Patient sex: M
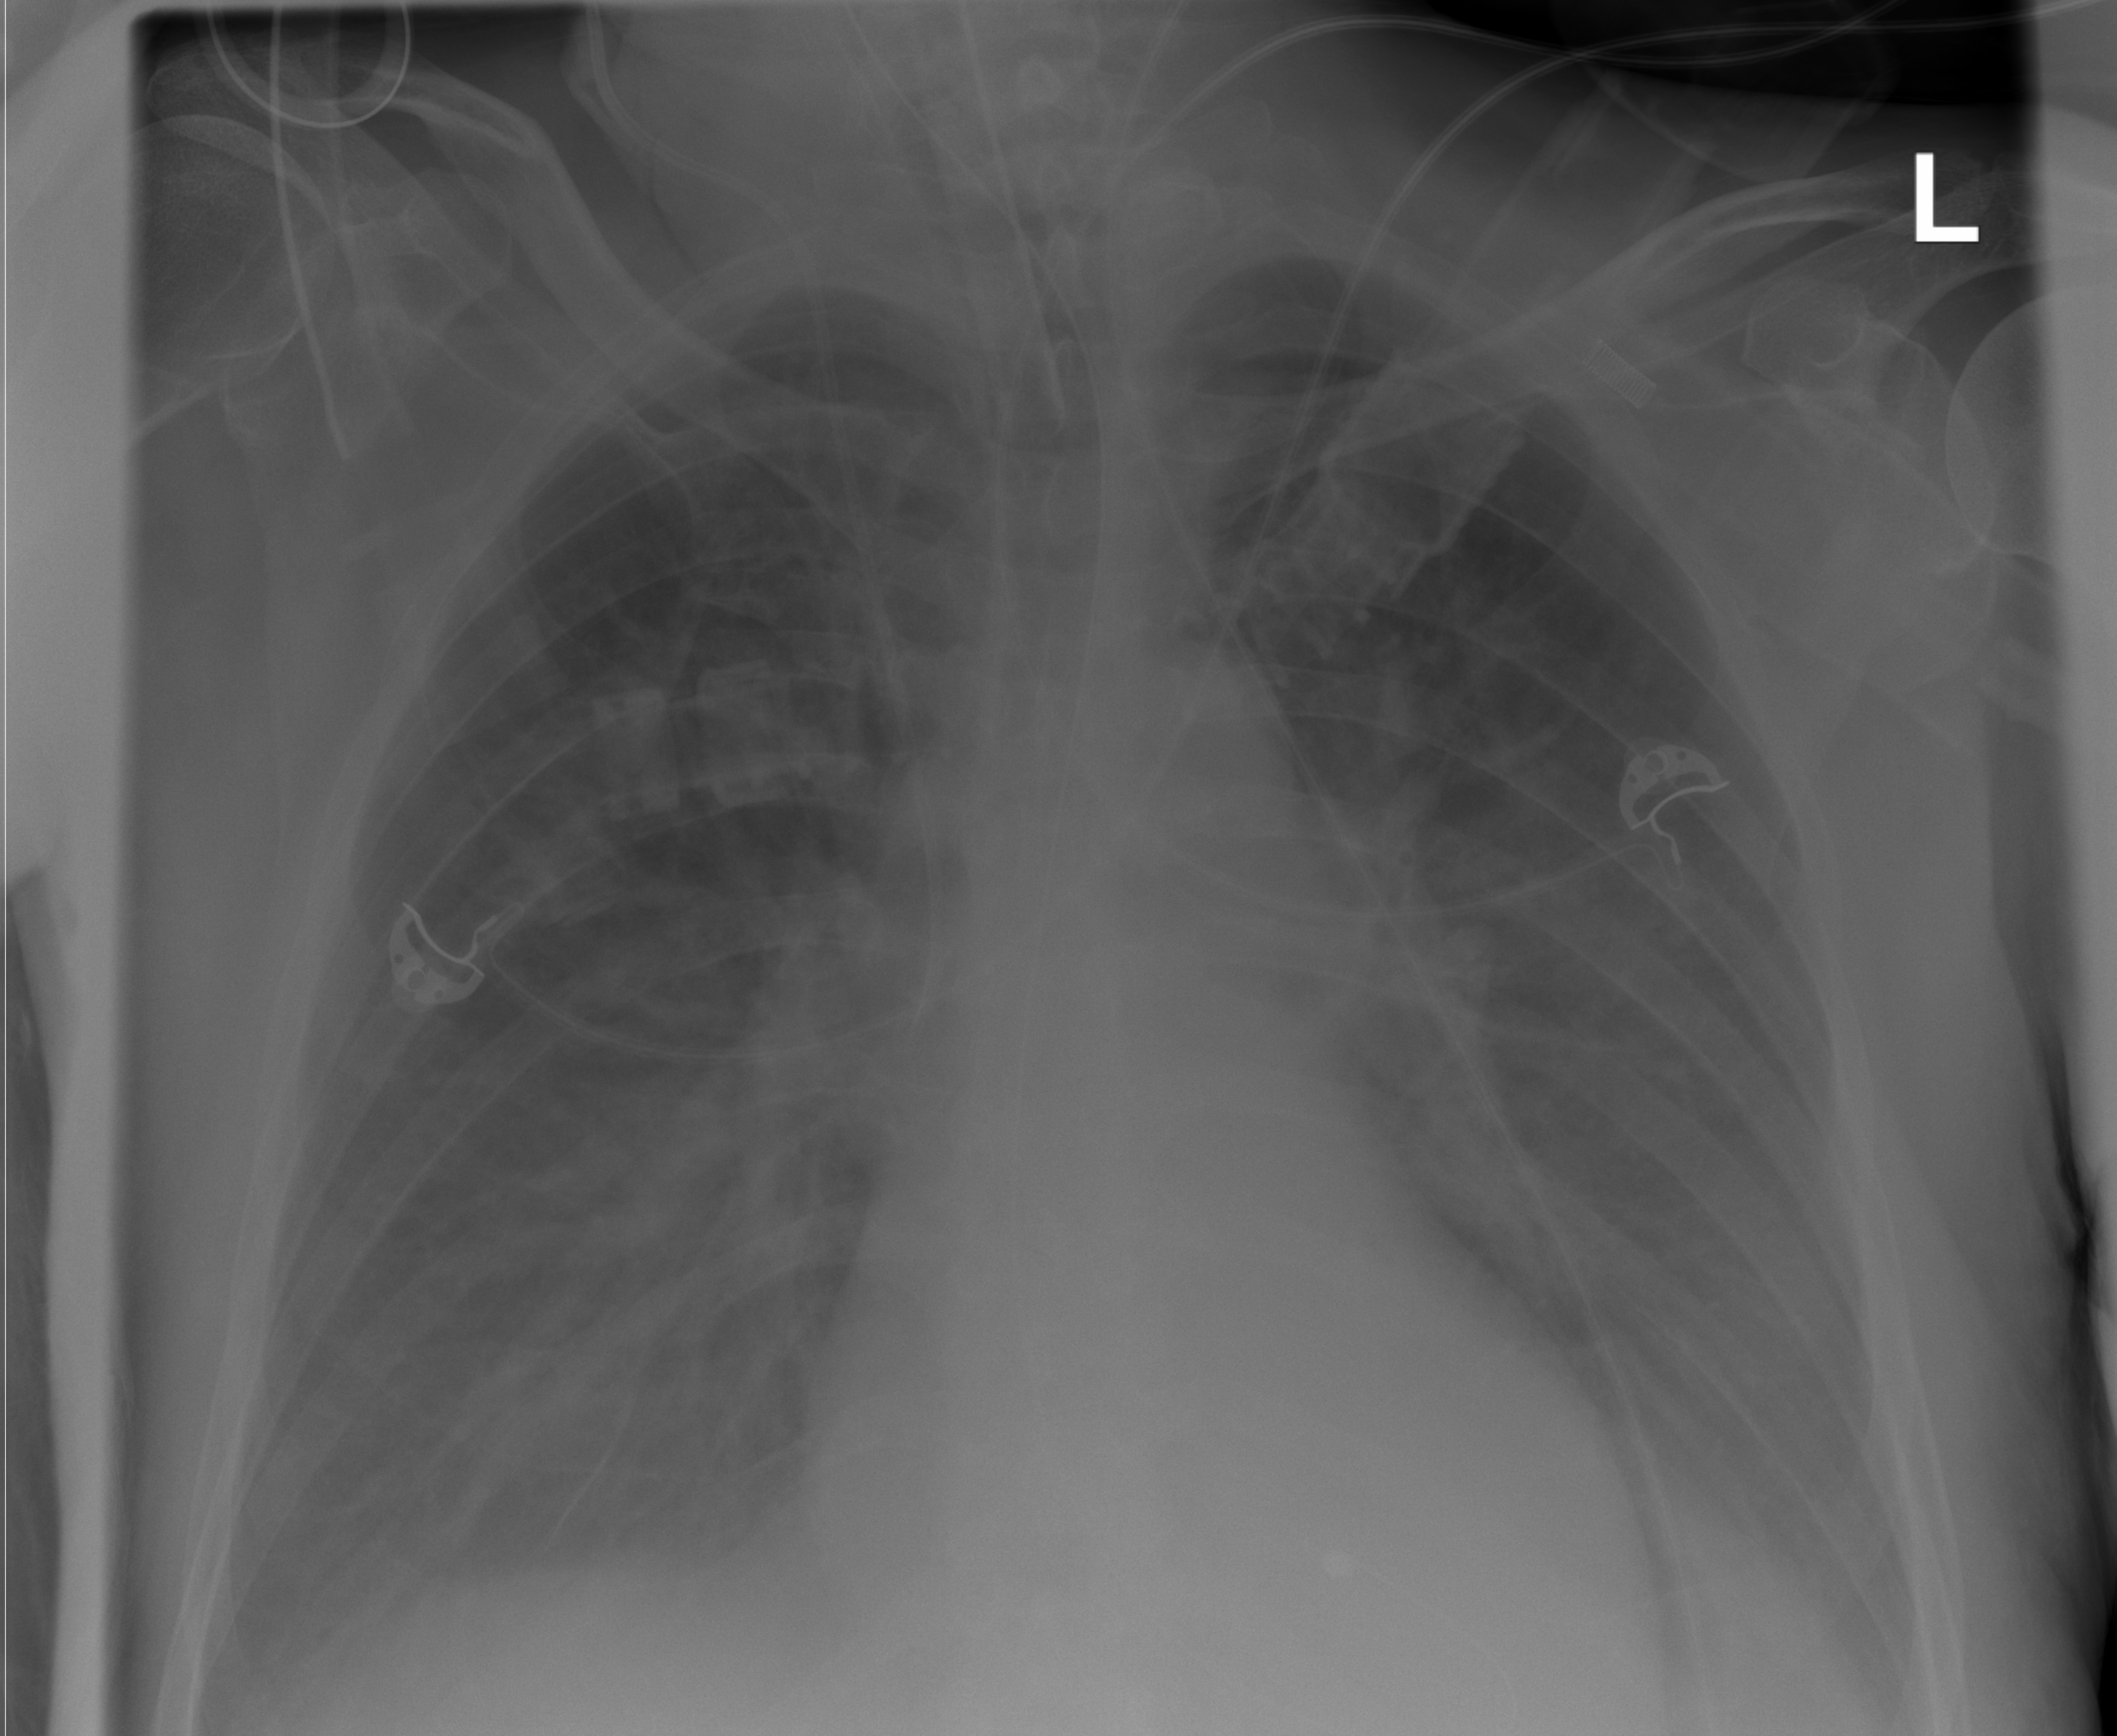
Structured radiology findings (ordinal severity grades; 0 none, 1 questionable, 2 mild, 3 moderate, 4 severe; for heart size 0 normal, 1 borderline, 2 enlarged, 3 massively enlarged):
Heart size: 0
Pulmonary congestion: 2
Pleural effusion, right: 2
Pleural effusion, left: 2
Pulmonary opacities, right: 2
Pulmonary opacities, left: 2
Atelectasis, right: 2
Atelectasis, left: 2